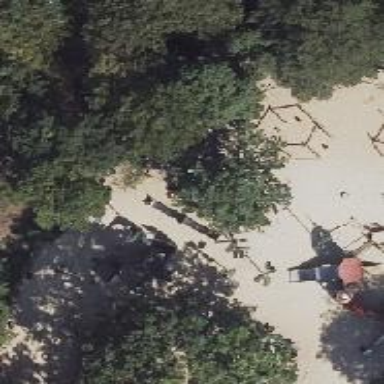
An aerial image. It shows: Playground featuring springboard.